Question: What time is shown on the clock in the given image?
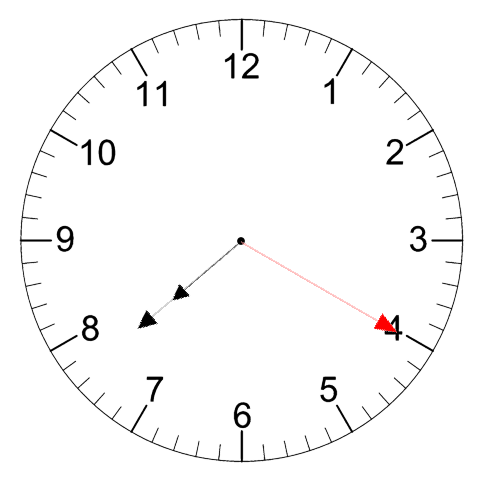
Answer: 07:38:20